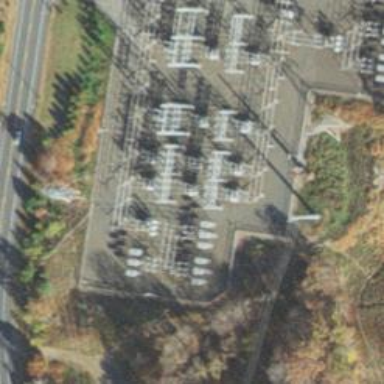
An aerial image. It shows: Switch used for power control.